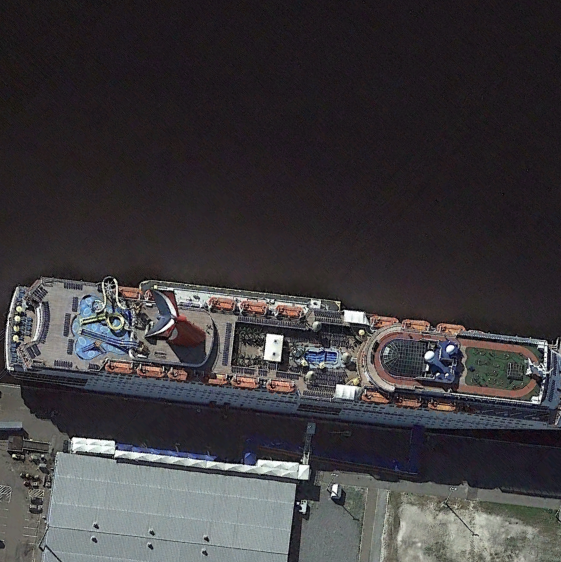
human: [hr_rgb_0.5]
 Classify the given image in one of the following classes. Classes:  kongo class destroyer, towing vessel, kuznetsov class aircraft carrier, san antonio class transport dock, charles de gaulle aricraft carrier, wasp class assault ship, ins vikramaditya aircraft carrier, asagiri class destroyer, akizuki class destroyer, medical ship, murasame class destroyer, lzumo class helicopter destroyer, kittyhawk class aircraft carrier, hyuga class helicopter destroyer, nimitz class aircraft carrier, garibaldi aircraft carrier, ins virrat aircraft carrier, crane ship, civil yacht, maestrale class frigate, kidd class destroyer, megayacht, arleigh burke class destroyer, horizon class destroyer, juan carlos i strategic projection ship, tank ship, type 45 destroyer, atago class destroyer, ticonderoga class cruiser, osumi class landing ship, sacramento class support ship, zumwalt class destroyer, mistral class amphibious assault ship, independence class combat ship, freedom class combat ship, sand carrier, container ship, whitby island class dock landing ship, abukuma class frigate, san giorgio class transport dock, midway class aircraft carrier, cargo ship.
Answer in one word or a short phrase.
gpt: Megayacht